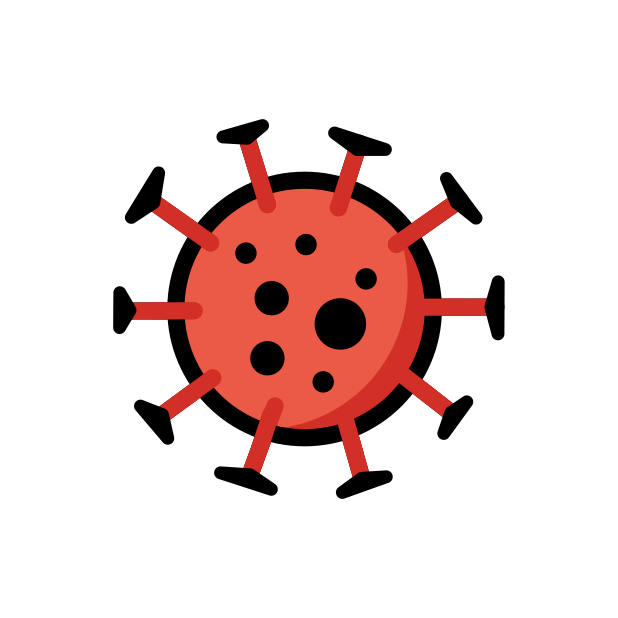
microbe